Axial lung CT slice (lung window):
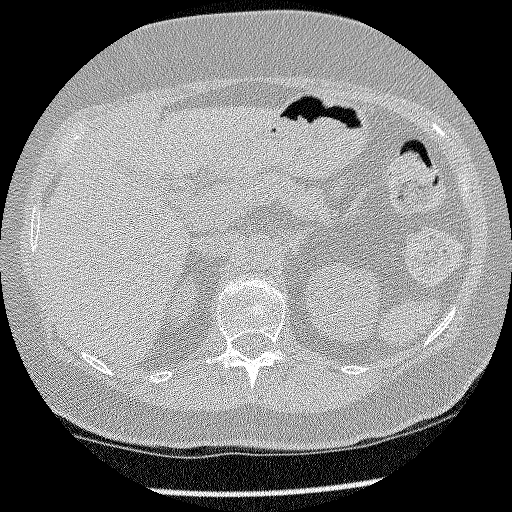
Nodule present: no